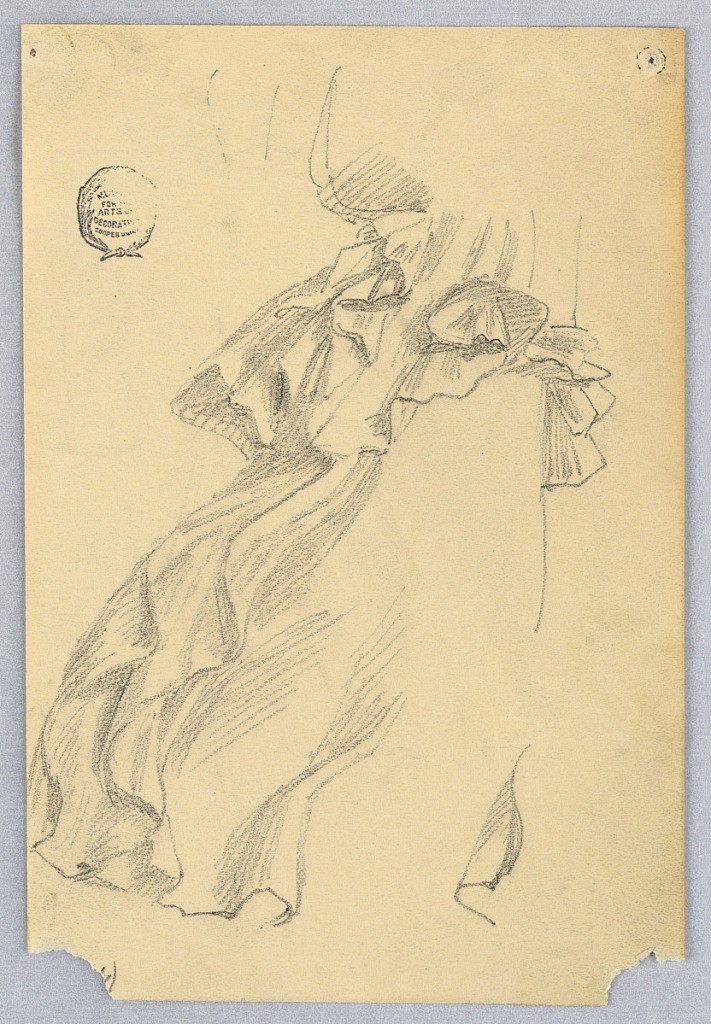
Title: Drapery Study
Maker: Francis Augustus Lathrop, American, 1849–1909
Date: ca. 1895
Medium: Graphite on cream wove paper
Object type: Drawing
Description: Drapery study for figure facing right.